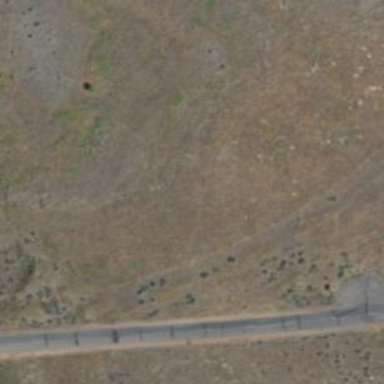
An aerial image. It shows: Abandoned road.